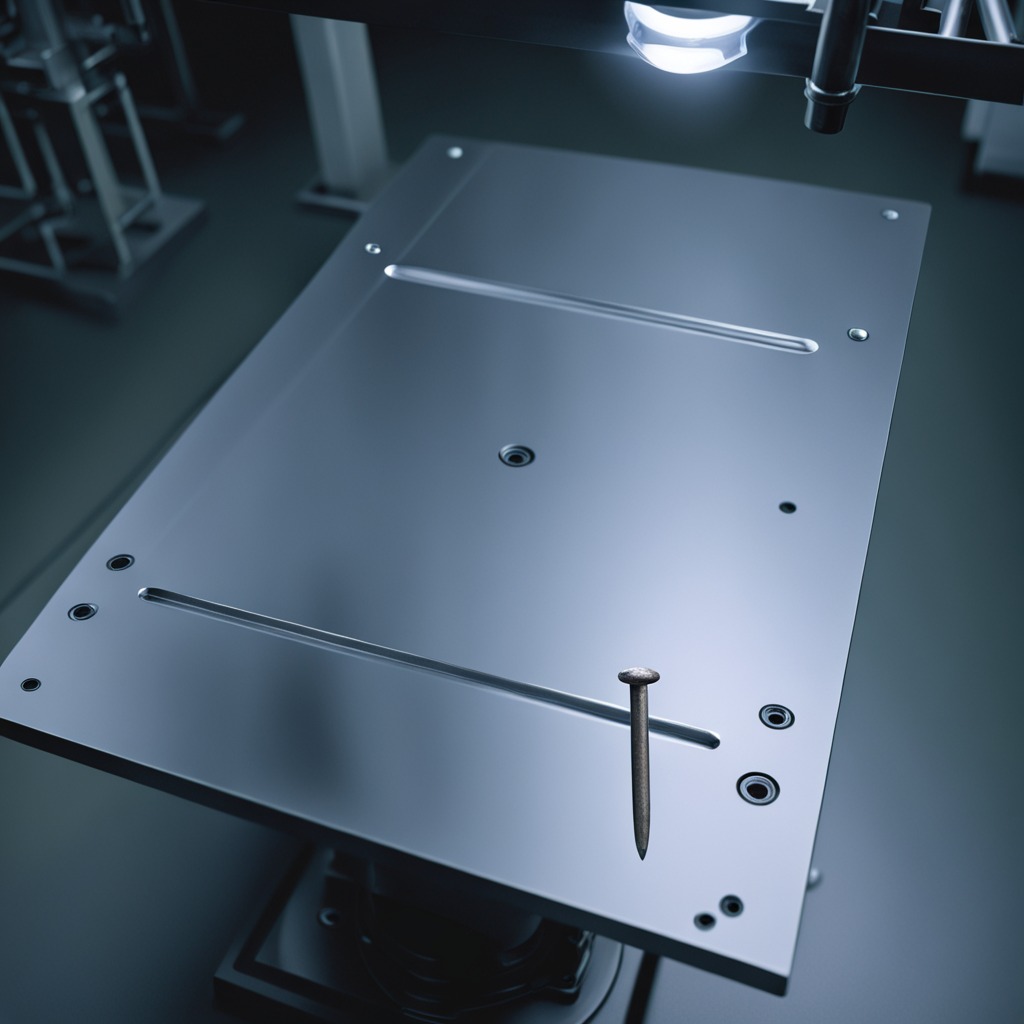
A metal nail lies on the metal table in a machine shop under fluorescent lights.